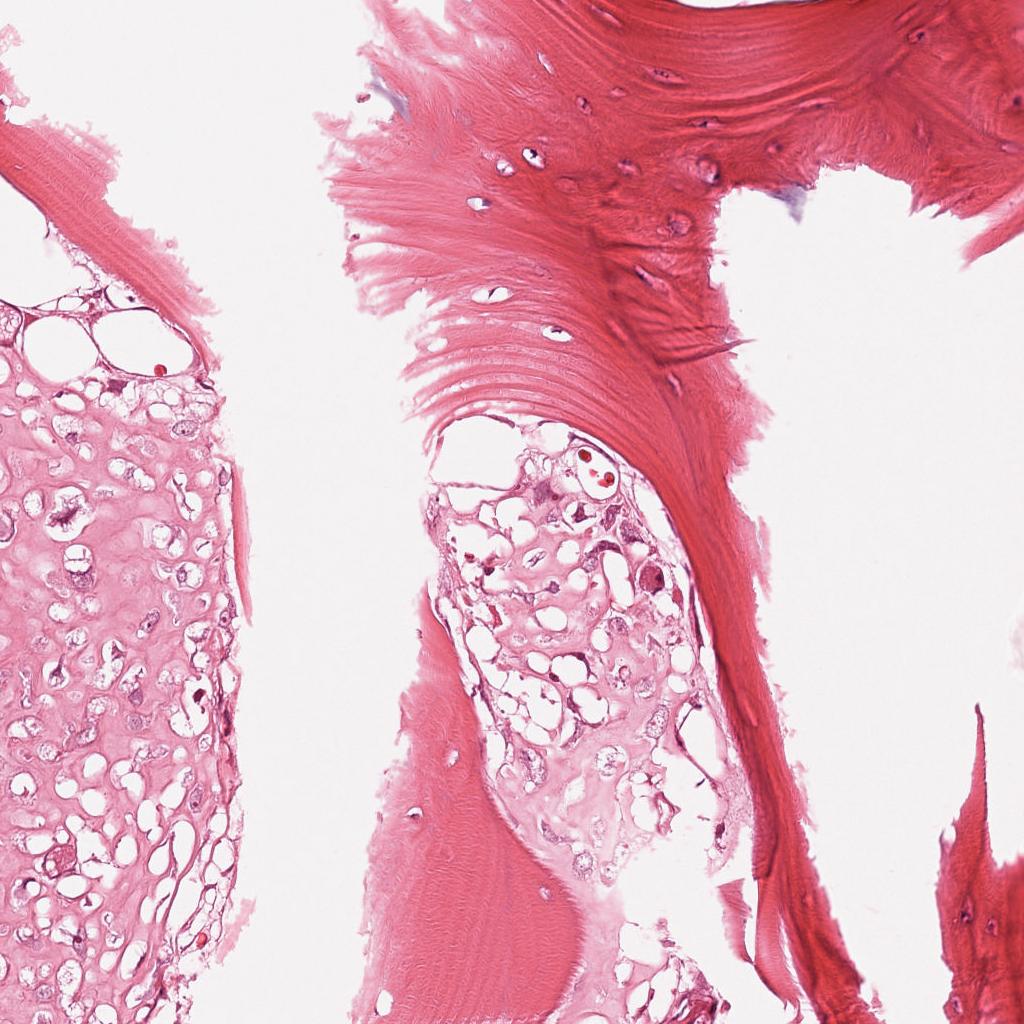
Label: Viable